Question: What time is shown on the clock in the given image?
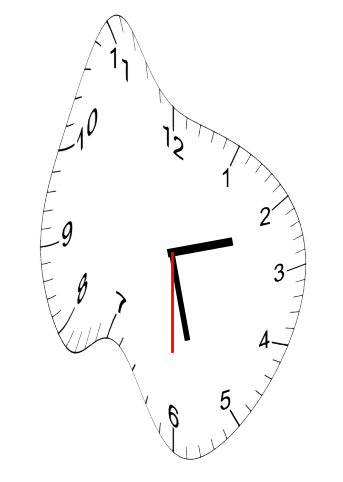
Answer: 02:27:30